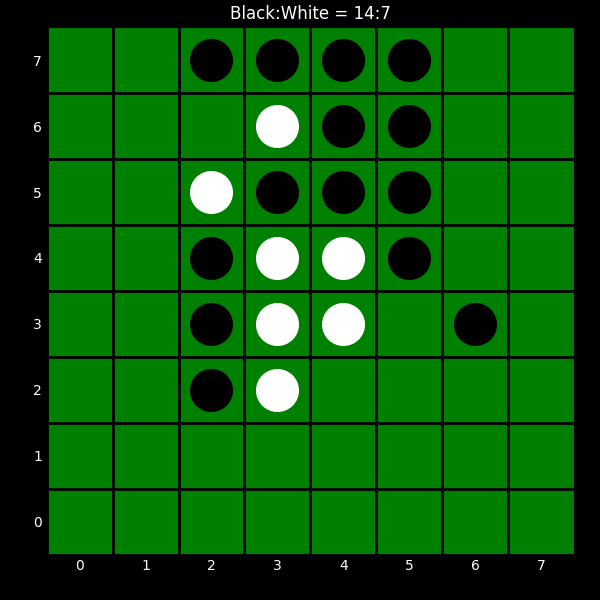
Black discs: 14
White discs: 7